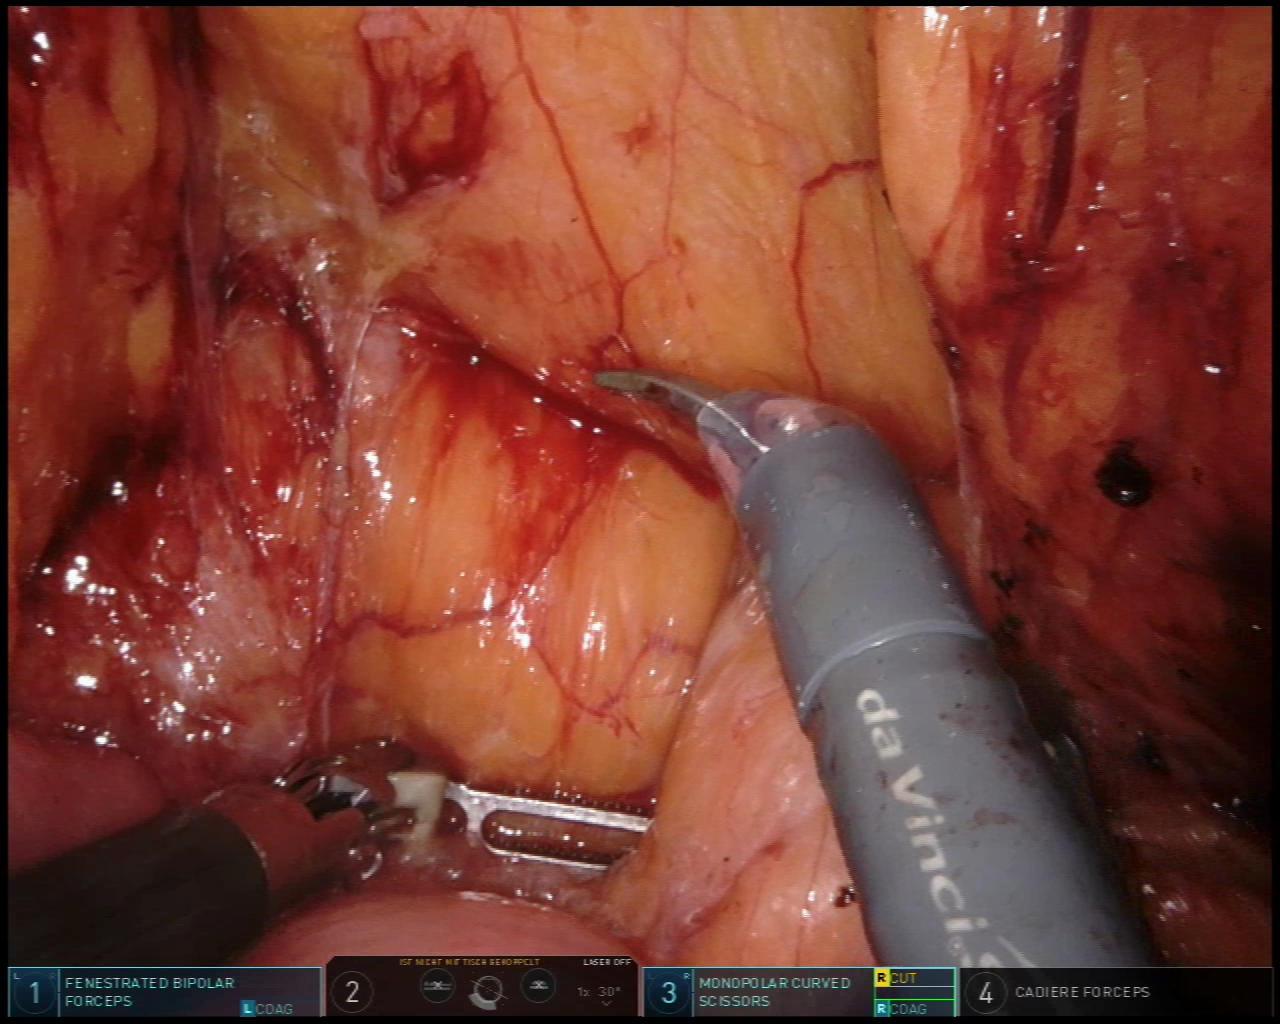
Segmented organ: small_intestine
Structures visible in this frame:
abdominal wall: no
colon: no
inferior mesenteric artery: no
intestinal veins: no
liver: no
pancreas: no
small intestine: yes
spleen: no
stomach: no
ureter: no
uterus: no
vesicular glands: no